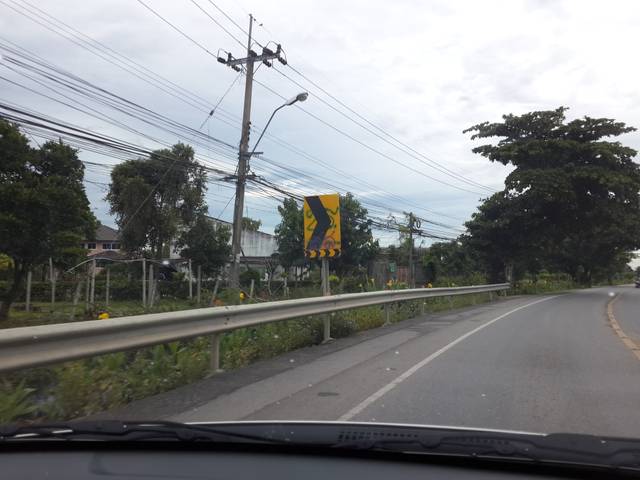
Region: Thailand
Coordinates: 13.825, 100.751